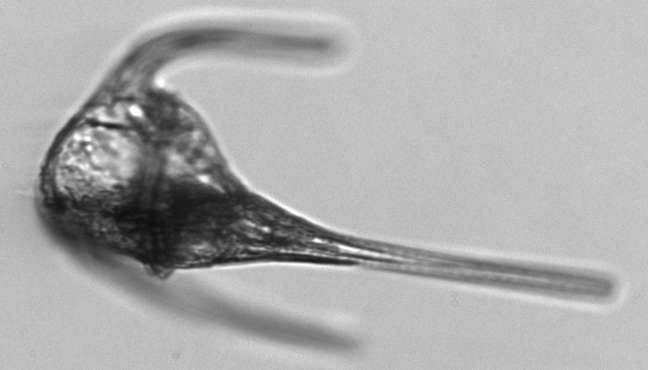
Label: Tripos